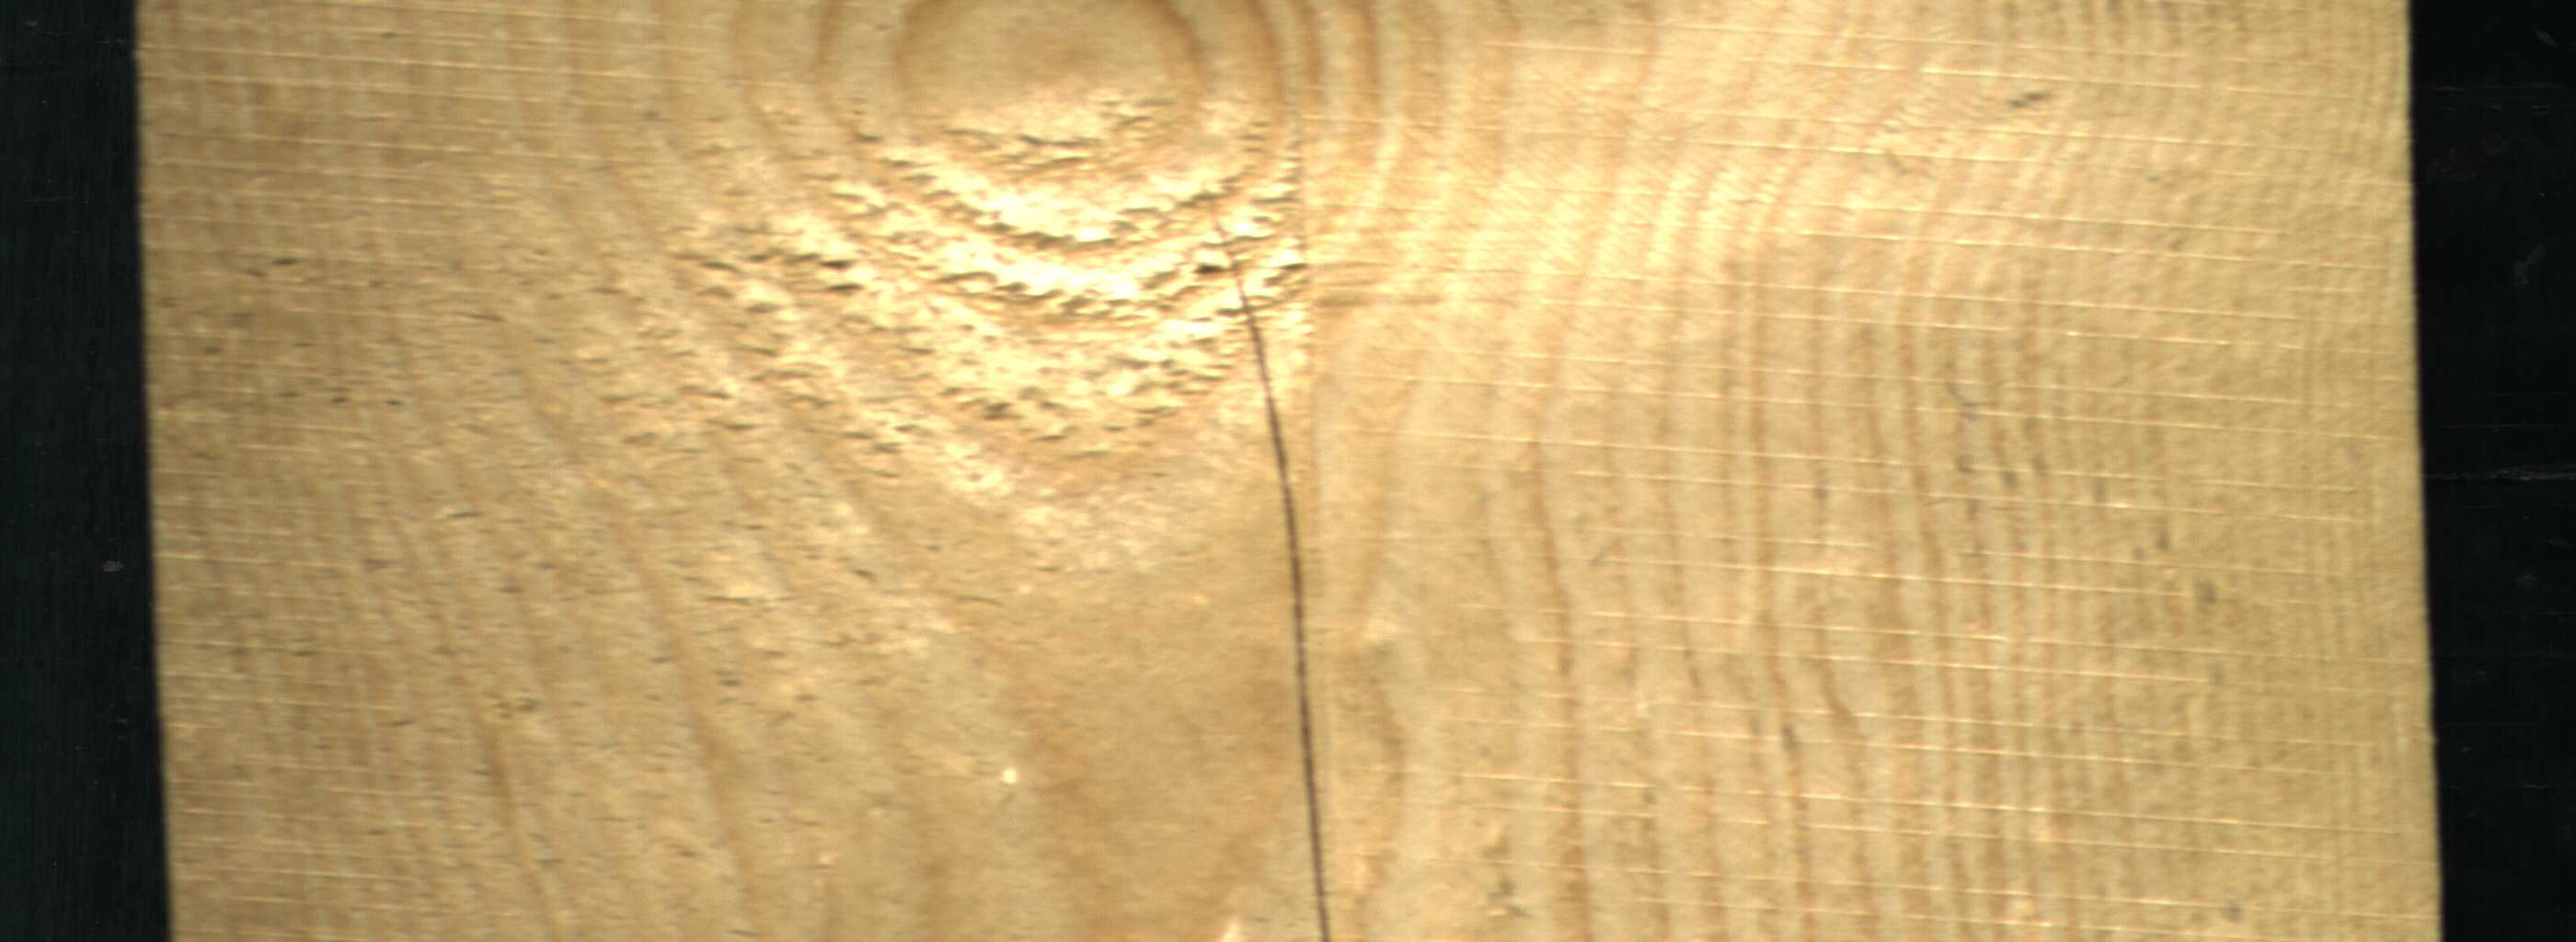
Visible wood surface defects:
Crack